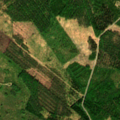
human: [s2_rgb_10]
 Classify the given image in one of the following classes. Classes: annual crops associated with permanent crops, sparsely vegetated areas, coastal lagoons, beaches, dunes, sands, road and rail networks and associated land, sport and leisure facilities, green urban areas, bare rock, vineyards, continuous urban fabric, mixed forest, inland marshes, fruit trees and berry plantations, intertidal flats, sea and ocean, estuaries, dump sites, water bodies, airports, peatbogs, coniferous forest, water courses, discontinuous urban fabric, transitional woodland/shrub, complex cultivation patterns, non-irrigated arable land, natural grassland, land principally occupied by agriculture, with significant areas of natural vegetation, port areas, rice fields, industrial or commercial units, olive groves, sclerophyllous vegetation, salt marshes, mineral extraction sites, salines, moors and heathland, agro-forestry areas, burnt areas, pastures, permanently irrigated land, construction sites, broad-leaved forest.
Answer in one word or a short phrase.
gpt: coniferous forest, mixed forest